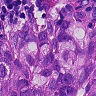
Metastatic tissue present: yes